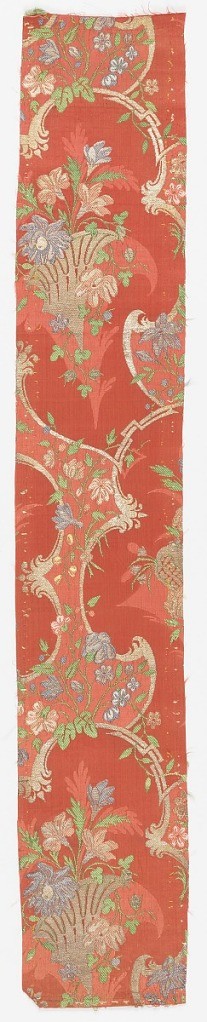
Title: Fragment
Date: late 17th–early 18th century
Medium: silk, metallic yarns Technique: damask weave with supplementary weft patterning (brocaded)
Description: Fragment of brocaded silk damask in the 'bizarre' style showing a pink and red ground with florals and irregular scrolls brocaded in metallic yarns and colored silks.